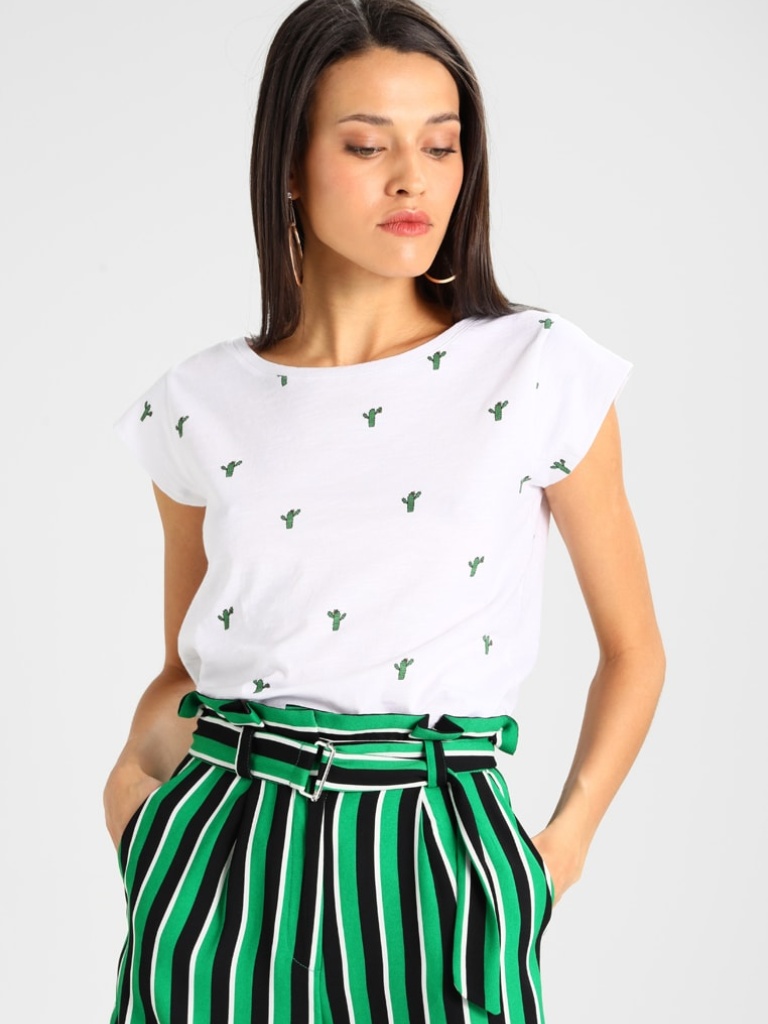
cotton tight short sleeve hip length French Tucked crew t-shirt